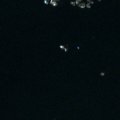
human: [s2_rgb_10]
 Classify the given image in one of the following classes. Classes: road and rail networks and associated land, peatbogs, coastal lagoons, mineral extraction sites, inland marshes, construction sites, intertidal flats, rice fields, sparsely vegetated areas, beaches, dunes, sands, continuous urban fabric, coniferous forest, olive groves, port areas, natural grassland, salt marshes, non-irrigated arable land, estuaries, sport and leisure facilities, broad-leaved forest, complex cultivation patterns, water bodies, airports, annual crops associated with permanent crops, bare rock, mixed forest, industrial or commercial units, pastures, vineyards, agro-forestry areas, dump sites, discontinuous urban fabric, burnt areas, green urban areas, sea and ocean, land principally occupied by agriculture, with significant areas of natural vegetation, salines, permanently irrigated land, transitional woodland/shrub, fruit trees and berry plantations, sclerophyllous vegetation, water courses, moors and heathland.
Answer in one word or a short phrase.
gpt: sea and ocean